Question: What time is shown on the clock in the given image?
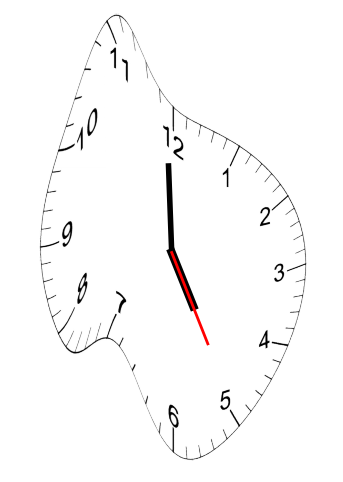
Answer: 04:59:25